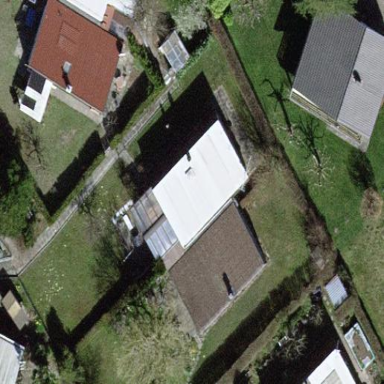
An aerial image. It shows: Semidetached house.